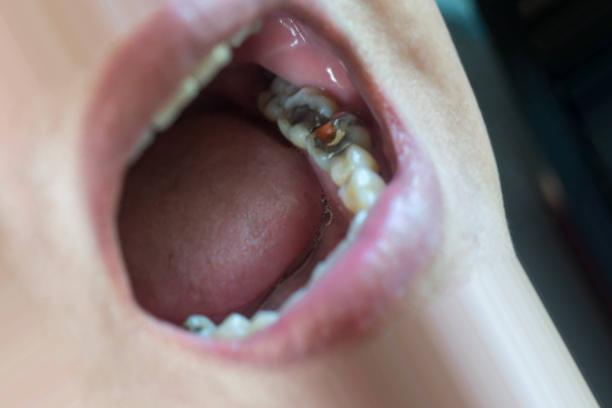
Condition: Caries